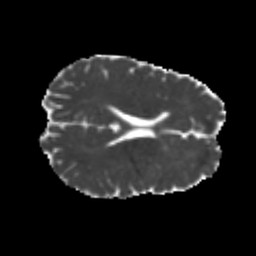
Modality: MD
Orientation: axial
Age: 21
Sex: male
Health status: healthy
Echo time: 0.074 s